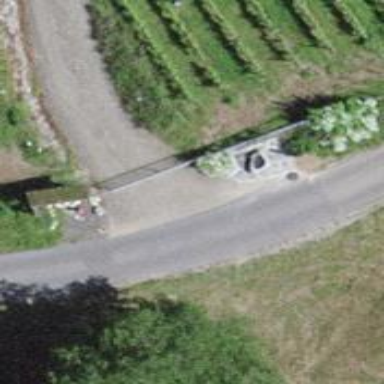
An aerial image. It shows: Gate.